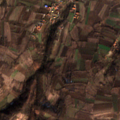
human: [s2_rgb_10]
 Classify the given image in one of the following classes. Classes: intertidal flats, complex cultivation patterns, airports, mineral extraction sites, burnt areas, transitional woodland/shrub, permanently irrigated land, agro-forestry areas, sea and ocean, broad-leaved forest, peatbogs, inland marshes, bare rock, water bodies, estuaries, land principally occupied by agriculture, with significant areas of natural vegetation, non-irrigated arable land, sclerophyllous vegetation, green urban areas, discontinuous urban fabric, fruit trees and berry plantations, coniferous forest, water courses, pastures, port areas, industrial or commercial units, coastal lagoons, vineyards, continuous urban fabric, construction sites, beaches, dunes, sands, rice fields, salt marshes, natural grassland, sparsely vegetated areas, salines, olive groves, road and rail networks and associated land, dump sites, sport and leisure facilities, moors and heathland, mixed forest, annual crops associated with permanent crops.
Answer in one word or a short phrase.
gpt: discontinuous urban fabric, complex cultivation patterns, land principally occupied by agriculture, with significant areas of natural vegetation, broad-leaved forest